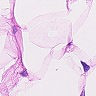
Metastatic tissue present: no